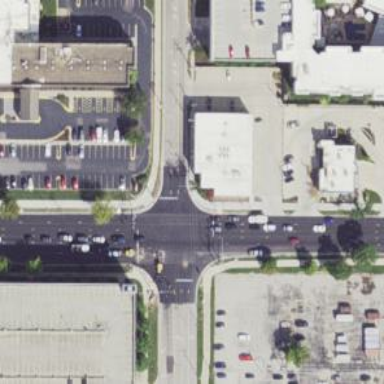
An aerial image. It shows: Marked crossing on the road.